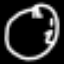
Label: clock